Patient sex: M
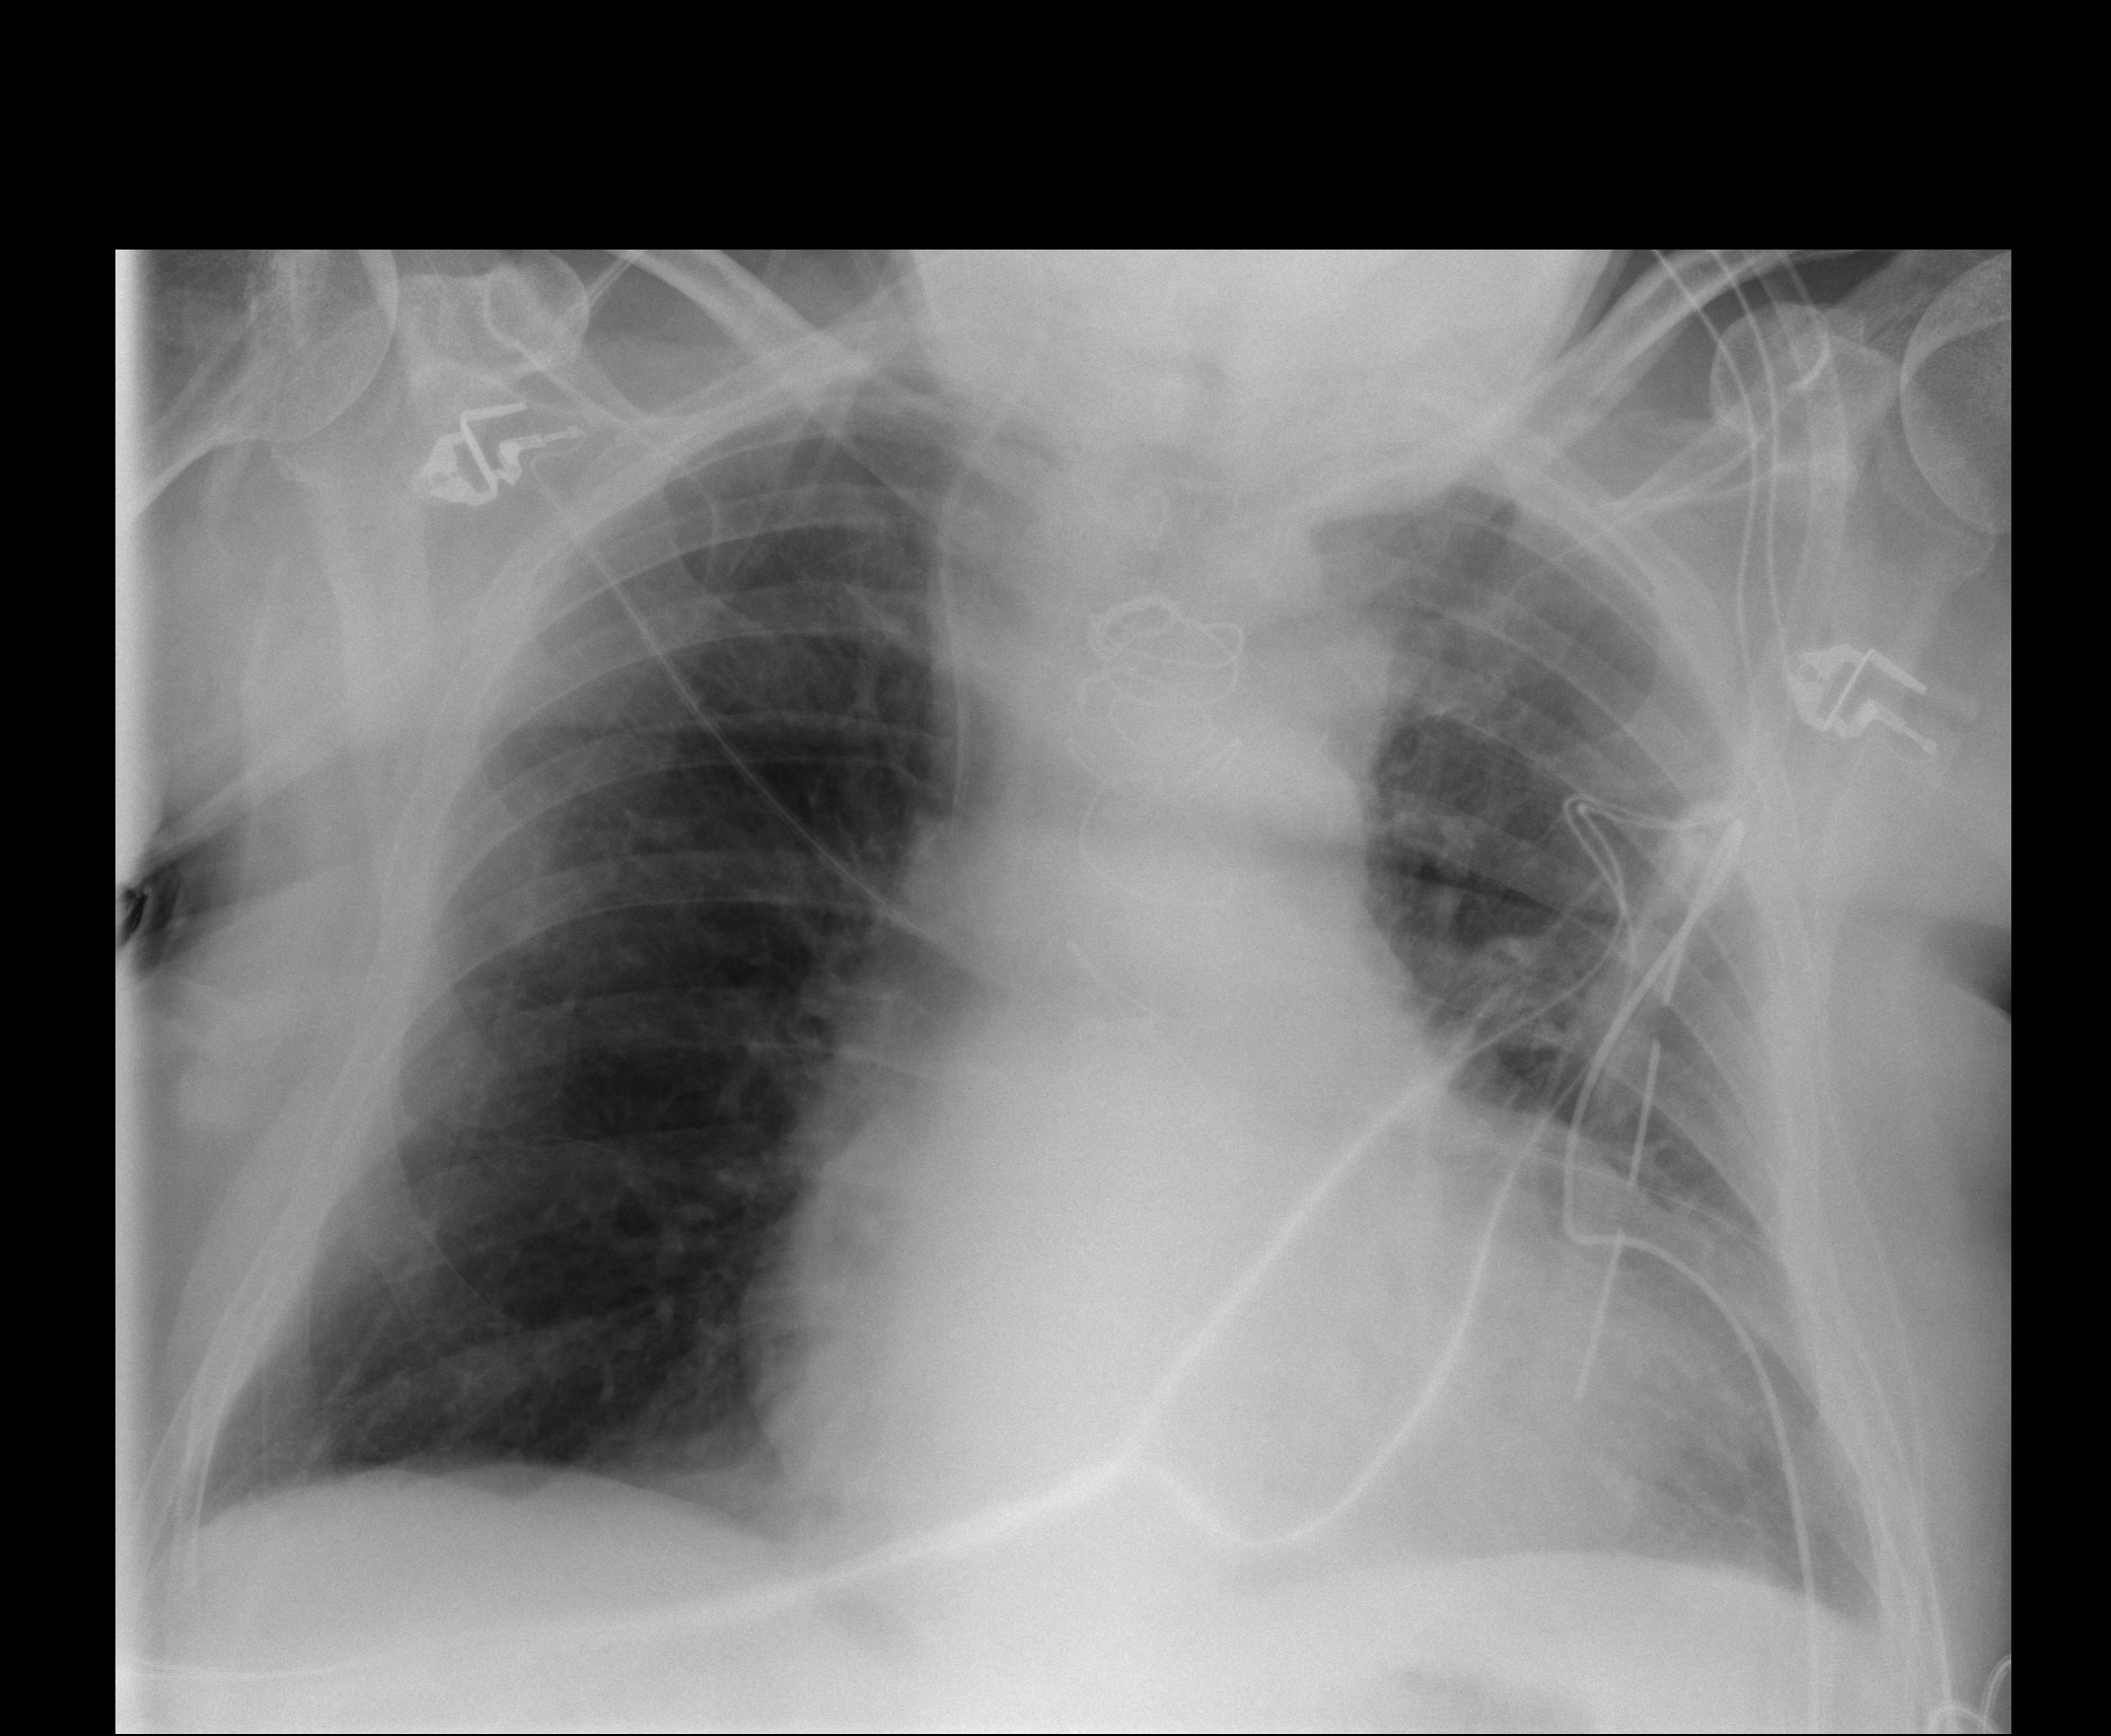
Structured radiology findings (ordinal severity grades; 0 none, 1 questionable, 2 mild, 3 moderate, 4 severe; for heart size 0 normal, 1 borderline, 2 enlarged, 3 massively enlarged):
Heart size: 2
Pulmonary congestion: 1
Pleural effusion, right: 0
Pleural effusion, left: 1
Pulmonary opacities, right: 0
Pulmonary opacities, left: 0
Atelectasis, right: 0
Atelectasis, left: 1